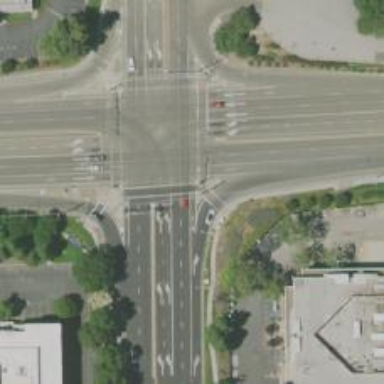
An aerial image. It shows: Solid stop line on the road.